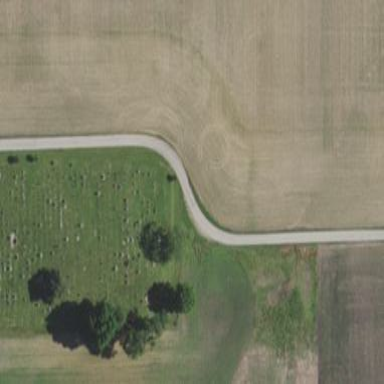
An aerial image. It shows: Cemetery.